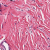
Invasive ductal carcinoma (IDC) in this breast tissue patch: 0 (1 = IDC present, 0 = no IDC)